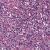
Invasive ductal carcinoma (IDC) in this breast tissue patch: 1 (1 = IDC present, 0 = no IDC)